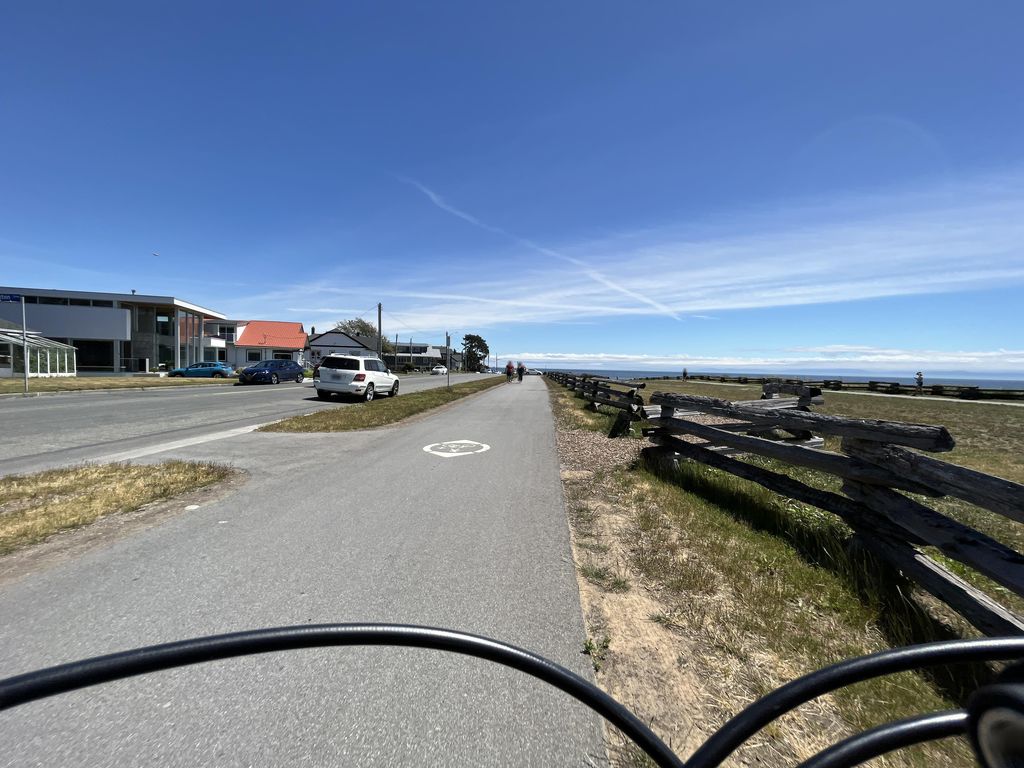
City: victoria